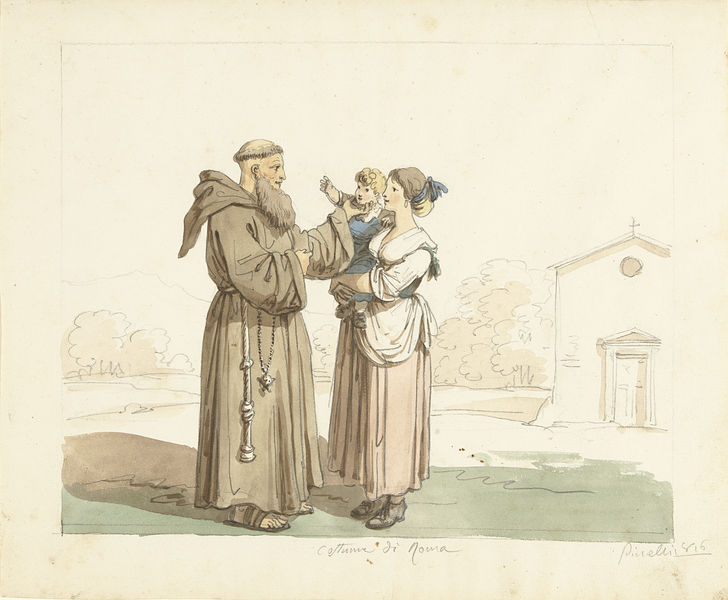
Titel: Jonge vrouw met kind staande voor een monnik
Künstler: Bartolomeo Pinelli
Standort: Amsterdam
Institution: Rijksmuseum
Schlagwörter: blue, church, religious, window, dress, green, painting, woman, brown, man, girl, head, nature, trees, boy, child, grass, bushes, entrance, exterior, shadow, mother, sketch, beard, cross, rope, door, scene, clothes, prayer, watercolor, shoes, monk, pencil, switzerland, circle, sandals, outdoors, baby, colour, minimal, christian, blessing, father, spiritual, chapel, holy, catholic, tonsure, mother and child, tunic, friar, cowl, buddhist, benediction, christening, baptised, baby boy